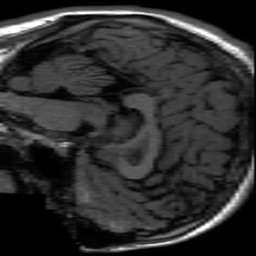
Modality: inplaneT1
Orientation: sagittal
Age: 19
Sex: male
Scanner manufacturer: ge
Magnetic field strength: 3 T
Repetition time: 2.297 s
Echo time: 0.02273 s